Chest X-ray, AP view. Patient: 22 years old, sex F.
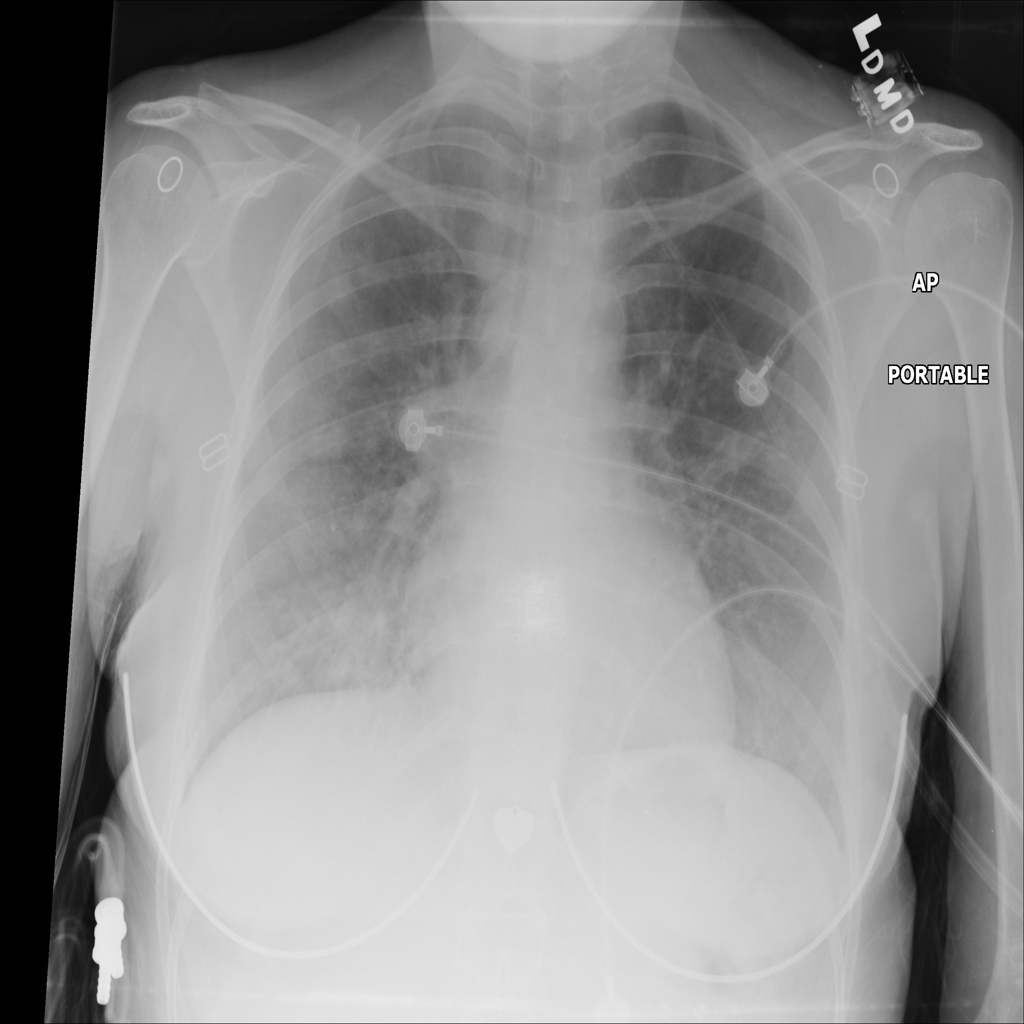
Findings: Infiltration